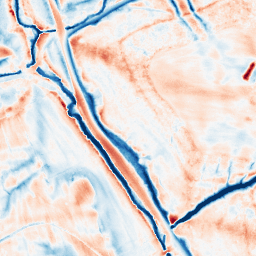
Category: edge_preserving
Decomposition family: guided
Decomposition parameters: radius: 8
eps: 0.001
Upsampling method: edge_directed
Upsampling parameters: scale: 2
Upsampling scale: 2